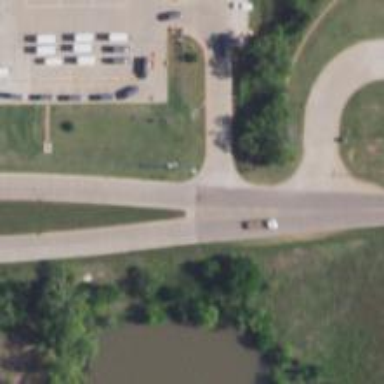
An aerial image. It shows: Tertiary road.